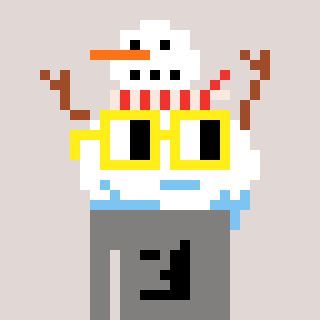
a pixel art character with square yellow glasses, a snowman-shaped head and a bluegrey-colored body on a warm background